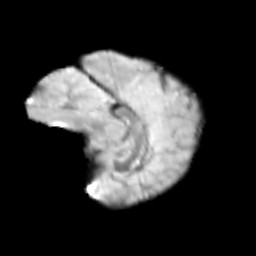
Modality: T2w
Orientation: sagittal
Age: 11
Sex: female
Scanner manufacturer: siemens
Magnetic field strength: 3 T
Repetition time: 3.8 s
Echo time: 0.07 s